Question: I want to see <URL> but I always see this alert :

and I'm unable to see the page please tell me how to get rid of that ..
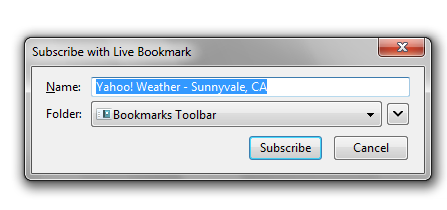
Answer: Goto Tools>Options>Applications and see there might be this

Simply change this to this: